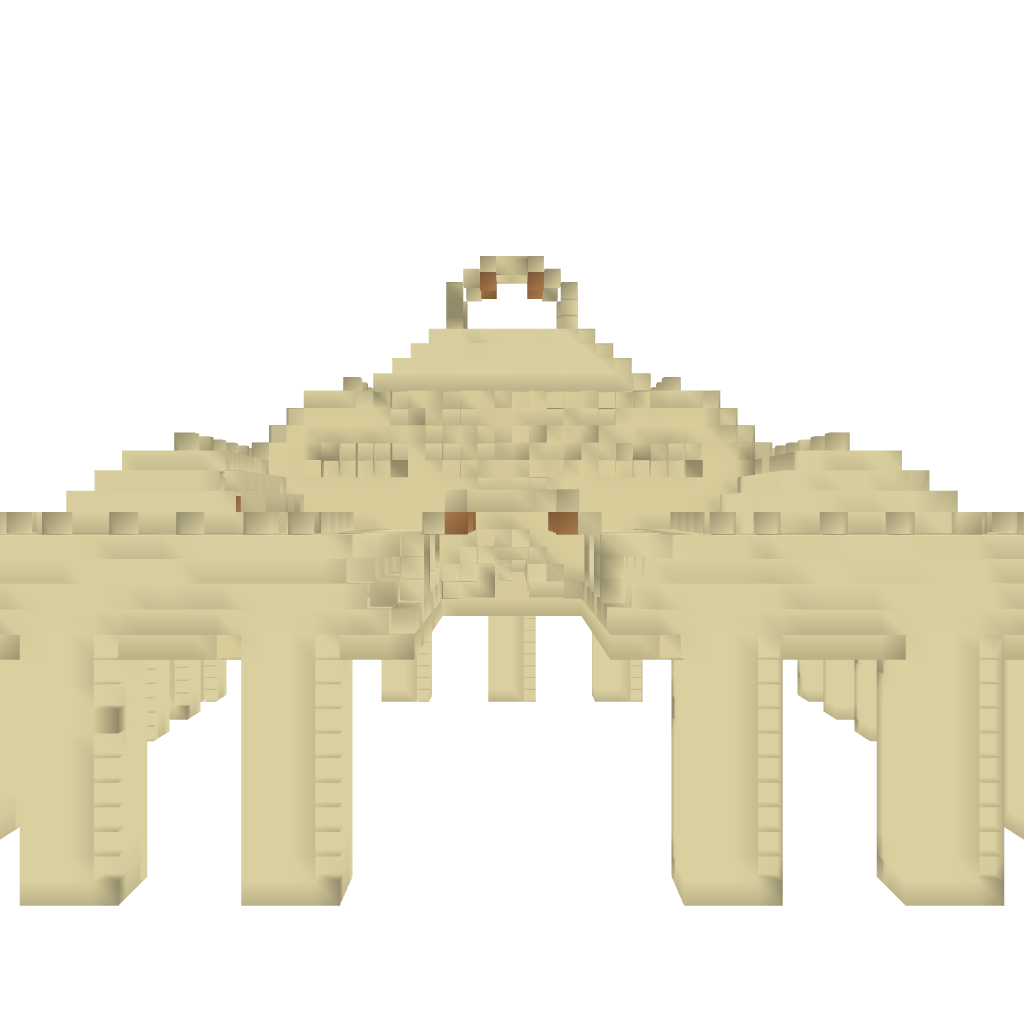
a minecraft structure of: Sea Temple: Sand